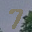
Label: 7